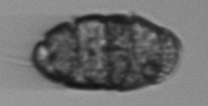
Label: Margalefidinium